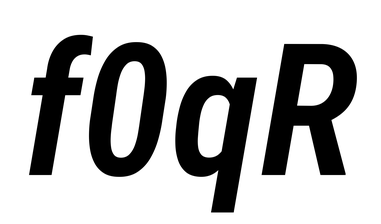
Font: Roboto-Italic_Condensed_SemiBold_Italic